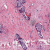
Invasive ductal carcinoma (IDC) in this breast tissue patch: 1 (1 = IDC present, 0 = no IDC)